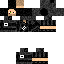
A male human skin with dark skin, wearing brown bald dressed in a black hoodie and black pants, featuring a closed mouth.